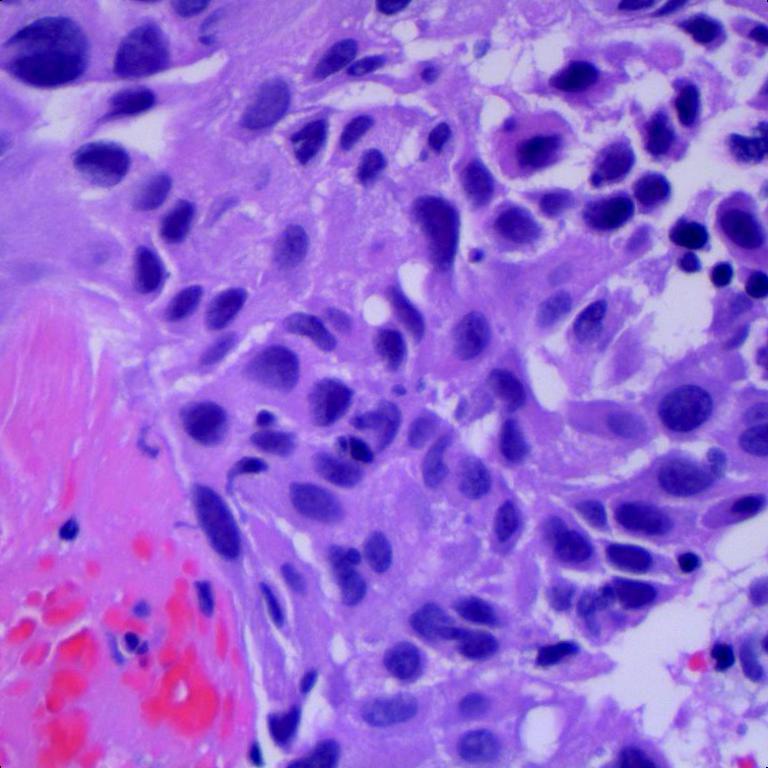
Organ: lung
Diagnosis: squamous carcinomas